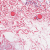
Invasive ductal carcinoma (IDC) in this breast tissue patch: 0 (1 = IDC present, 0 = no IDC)